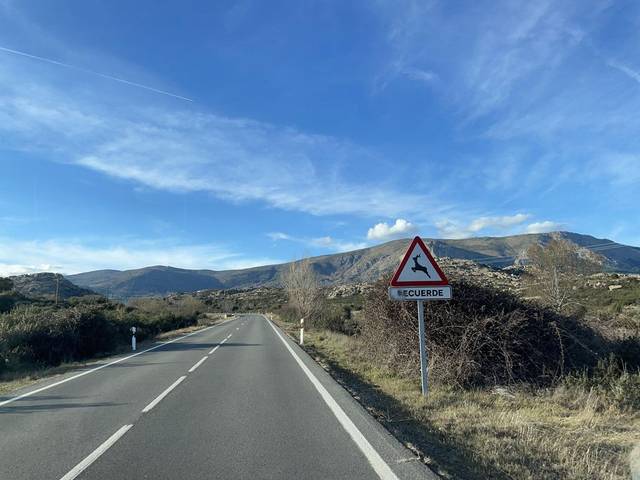
Region: Spain
Coordinates: 40.84, -3.677